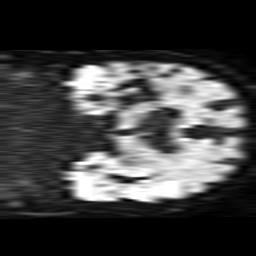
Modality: TRACE
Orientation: coronal
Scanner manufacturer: philips
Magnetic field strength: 1.5 T
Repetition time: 3.4 s
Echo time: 0.09411 s